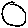
Label: circle